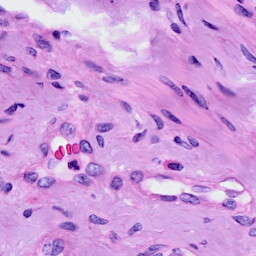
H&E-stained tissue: Cervix